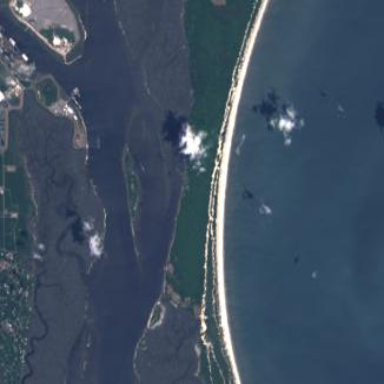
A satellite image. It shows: Scenic beach with natural beauty.